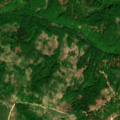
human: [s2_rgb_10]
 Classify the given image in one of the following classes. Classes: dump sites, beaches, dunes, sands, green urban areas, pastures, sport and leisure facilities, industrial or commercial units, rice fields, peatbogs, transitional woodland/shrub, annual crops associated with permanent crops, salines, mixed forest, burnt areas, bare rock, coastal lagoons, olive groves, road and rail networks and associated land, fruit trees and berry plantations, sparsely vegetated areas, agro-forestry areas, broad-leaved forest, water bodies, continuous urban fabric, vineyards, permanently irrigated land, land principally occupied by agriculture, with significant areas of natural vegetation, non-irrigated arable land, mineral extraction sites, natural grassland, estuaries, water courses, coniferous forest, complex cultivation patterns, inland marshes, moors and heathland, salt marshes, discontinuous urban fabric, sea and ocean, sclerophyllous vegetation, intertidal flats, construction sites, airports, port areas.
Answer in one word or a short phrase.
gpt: broad-leaved forest, transitional woodland/shrub